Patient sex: M
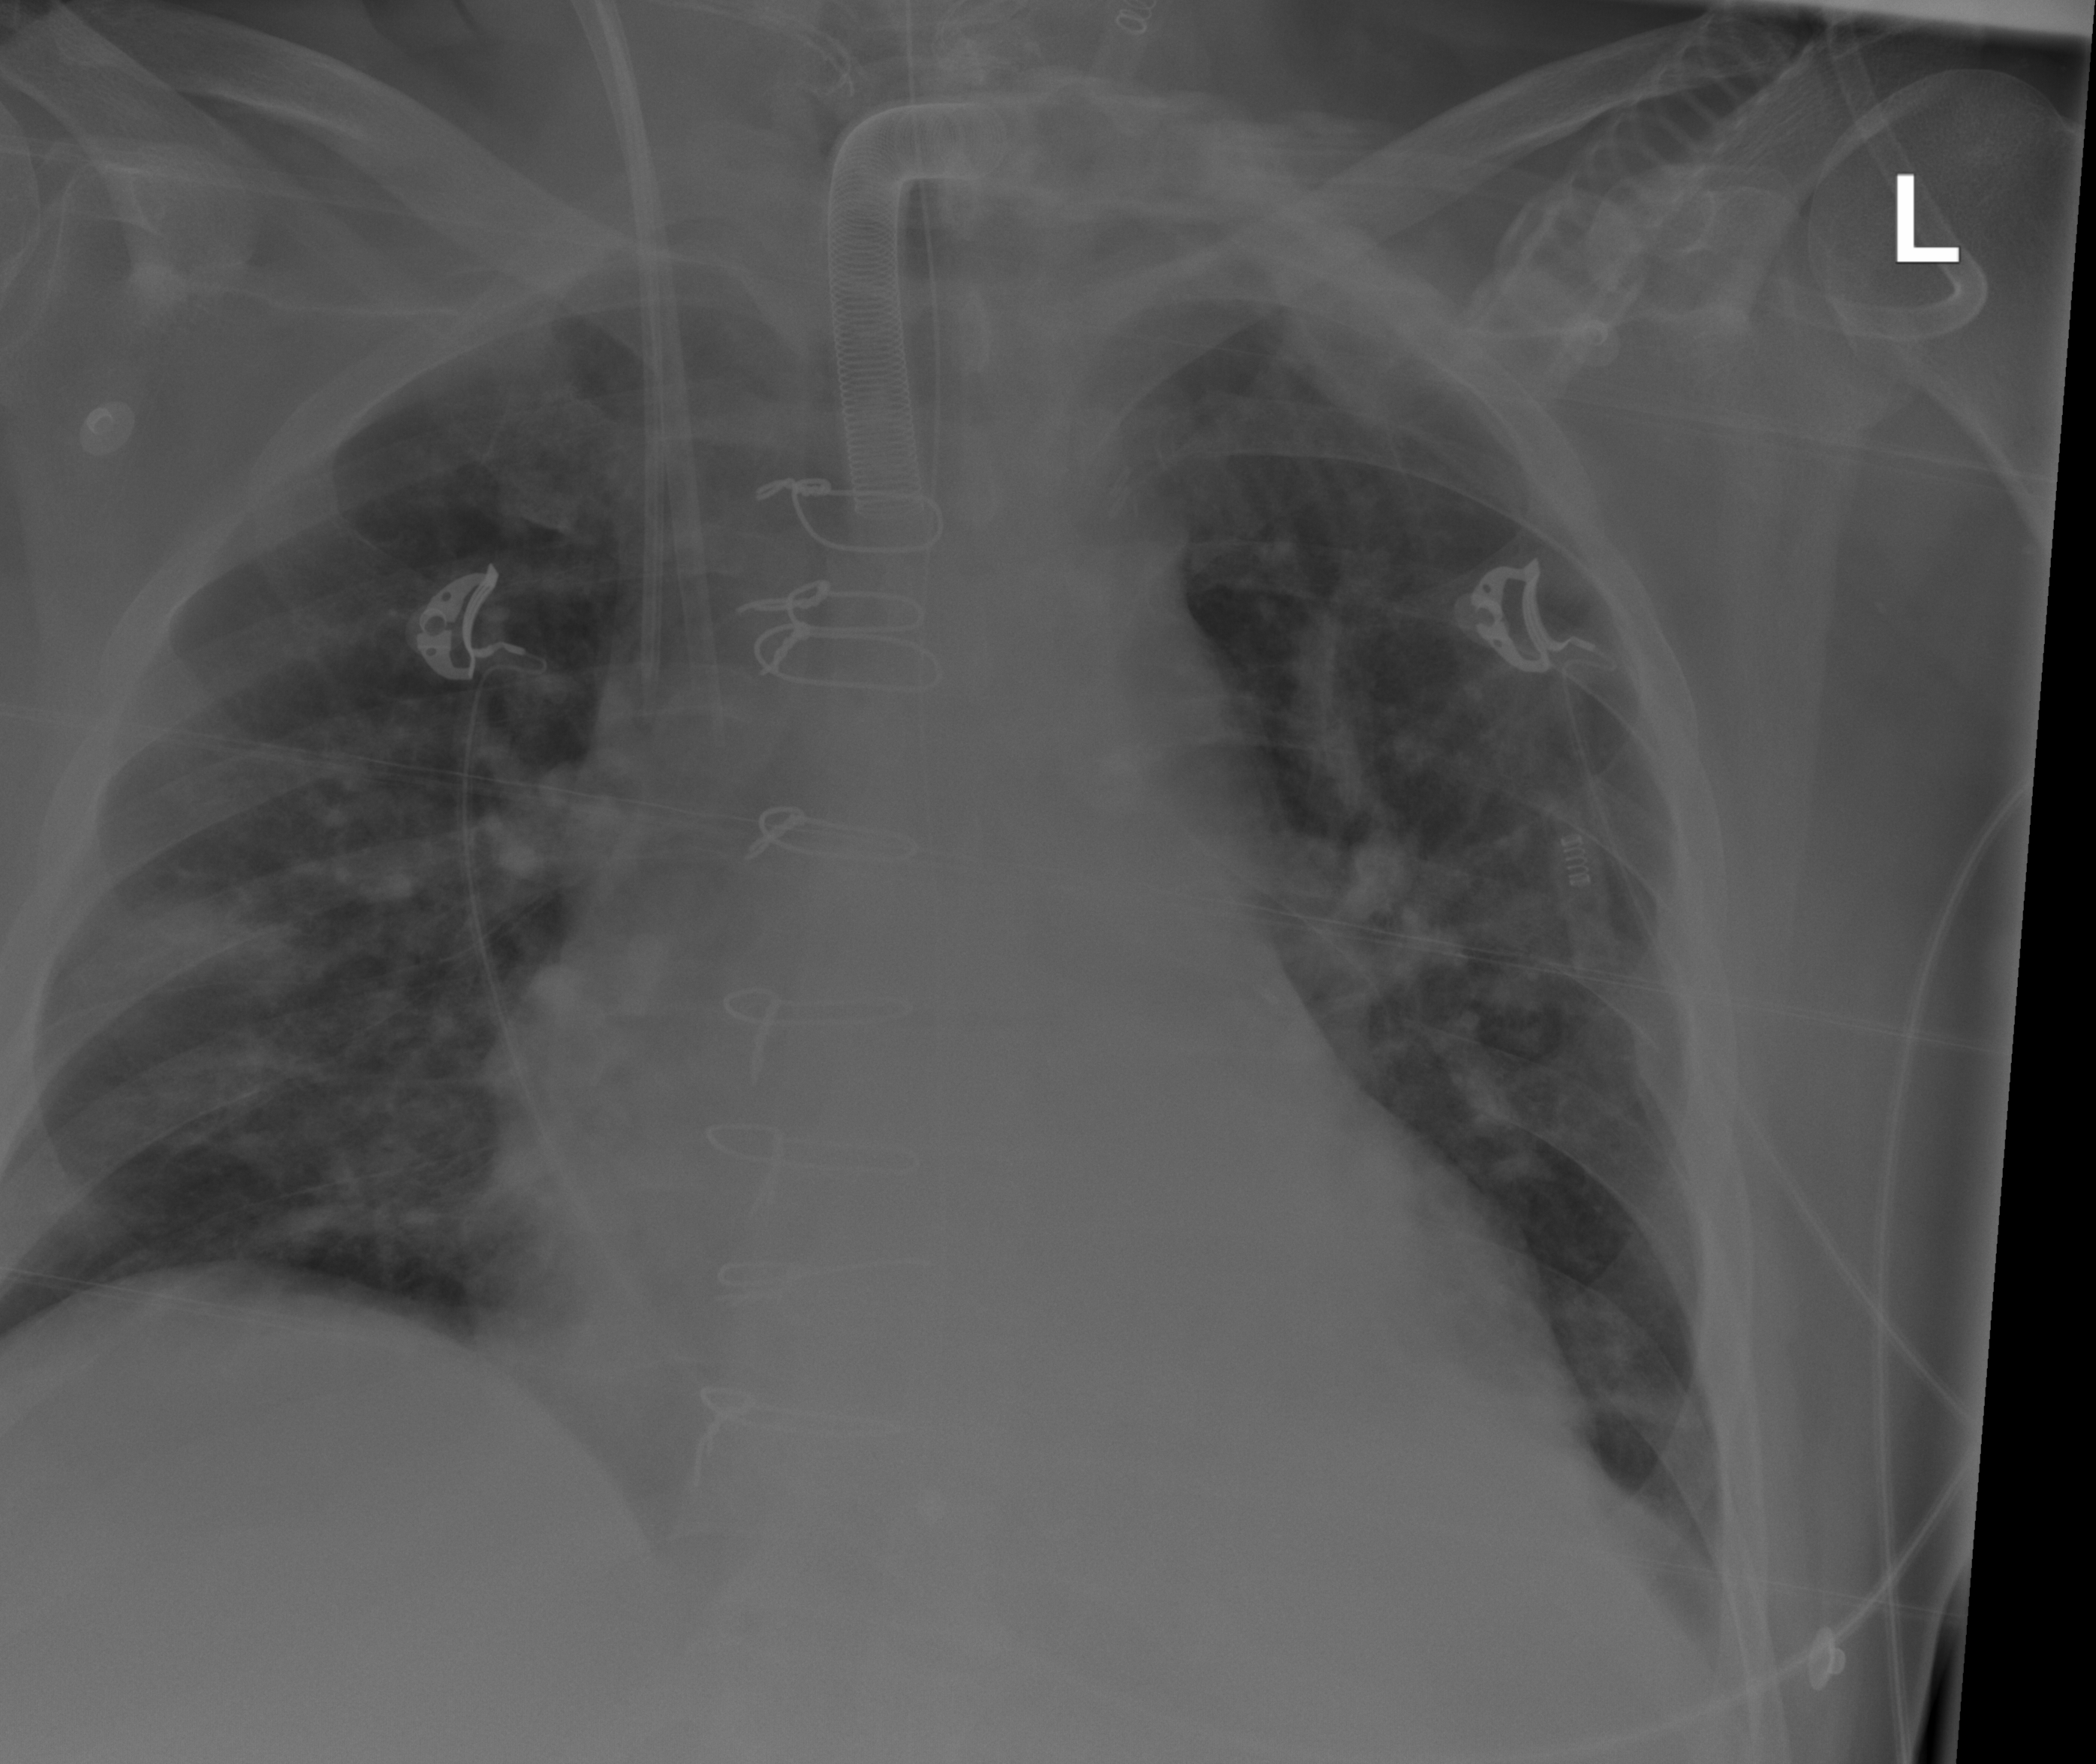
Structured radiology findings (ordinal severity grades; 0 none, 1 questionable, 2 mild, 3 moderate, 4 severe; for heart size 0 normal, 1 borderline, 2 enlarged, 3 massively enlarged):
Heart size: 1
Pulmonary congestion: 1
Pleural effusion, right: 0
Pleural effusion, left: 0
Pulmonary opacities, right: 2
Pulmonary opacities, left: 2
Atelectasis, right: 2
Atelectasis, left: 2